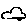
Label: car